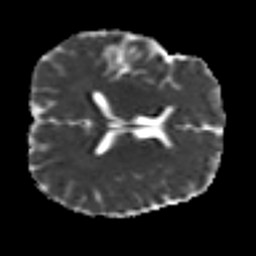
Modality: MD
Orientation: axial
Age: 40
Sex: male
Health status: ill
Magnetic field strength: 3 T
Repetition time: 8.4 s
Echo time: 0.0926 s